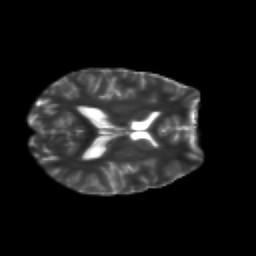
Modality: T2w
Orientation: axial
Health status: healthy
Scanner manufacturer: siemens
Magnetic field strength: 3 T
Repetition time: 7.6 s
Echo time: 0.092 s